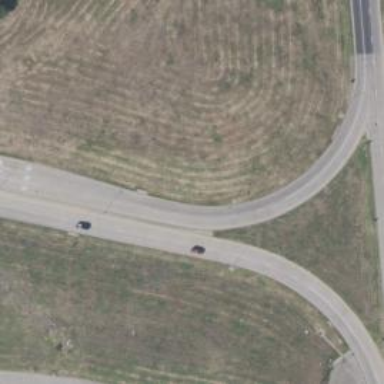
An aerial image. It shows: Primary link highway.